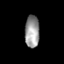
Tissue: prostate
Cell type: T cells
Senescence score: 0.3206
Nuclear area (px): 461
Mean DAPI intensity: 151.646